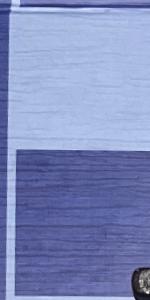
Label: Empty